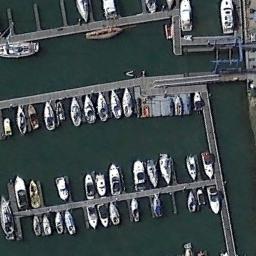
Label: harbor